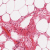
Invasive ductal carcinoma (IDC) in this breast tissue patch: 0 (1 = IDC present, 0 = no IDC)